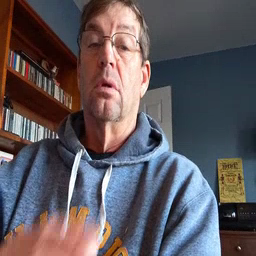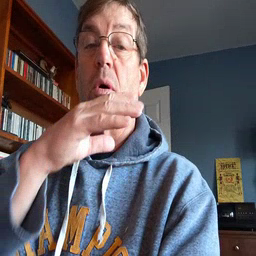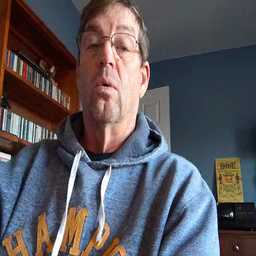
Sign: old